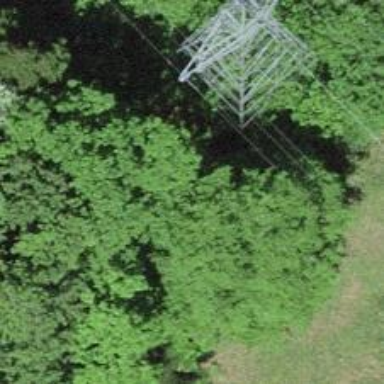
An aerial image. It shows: Power tower.